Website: bh-photo
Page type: cart
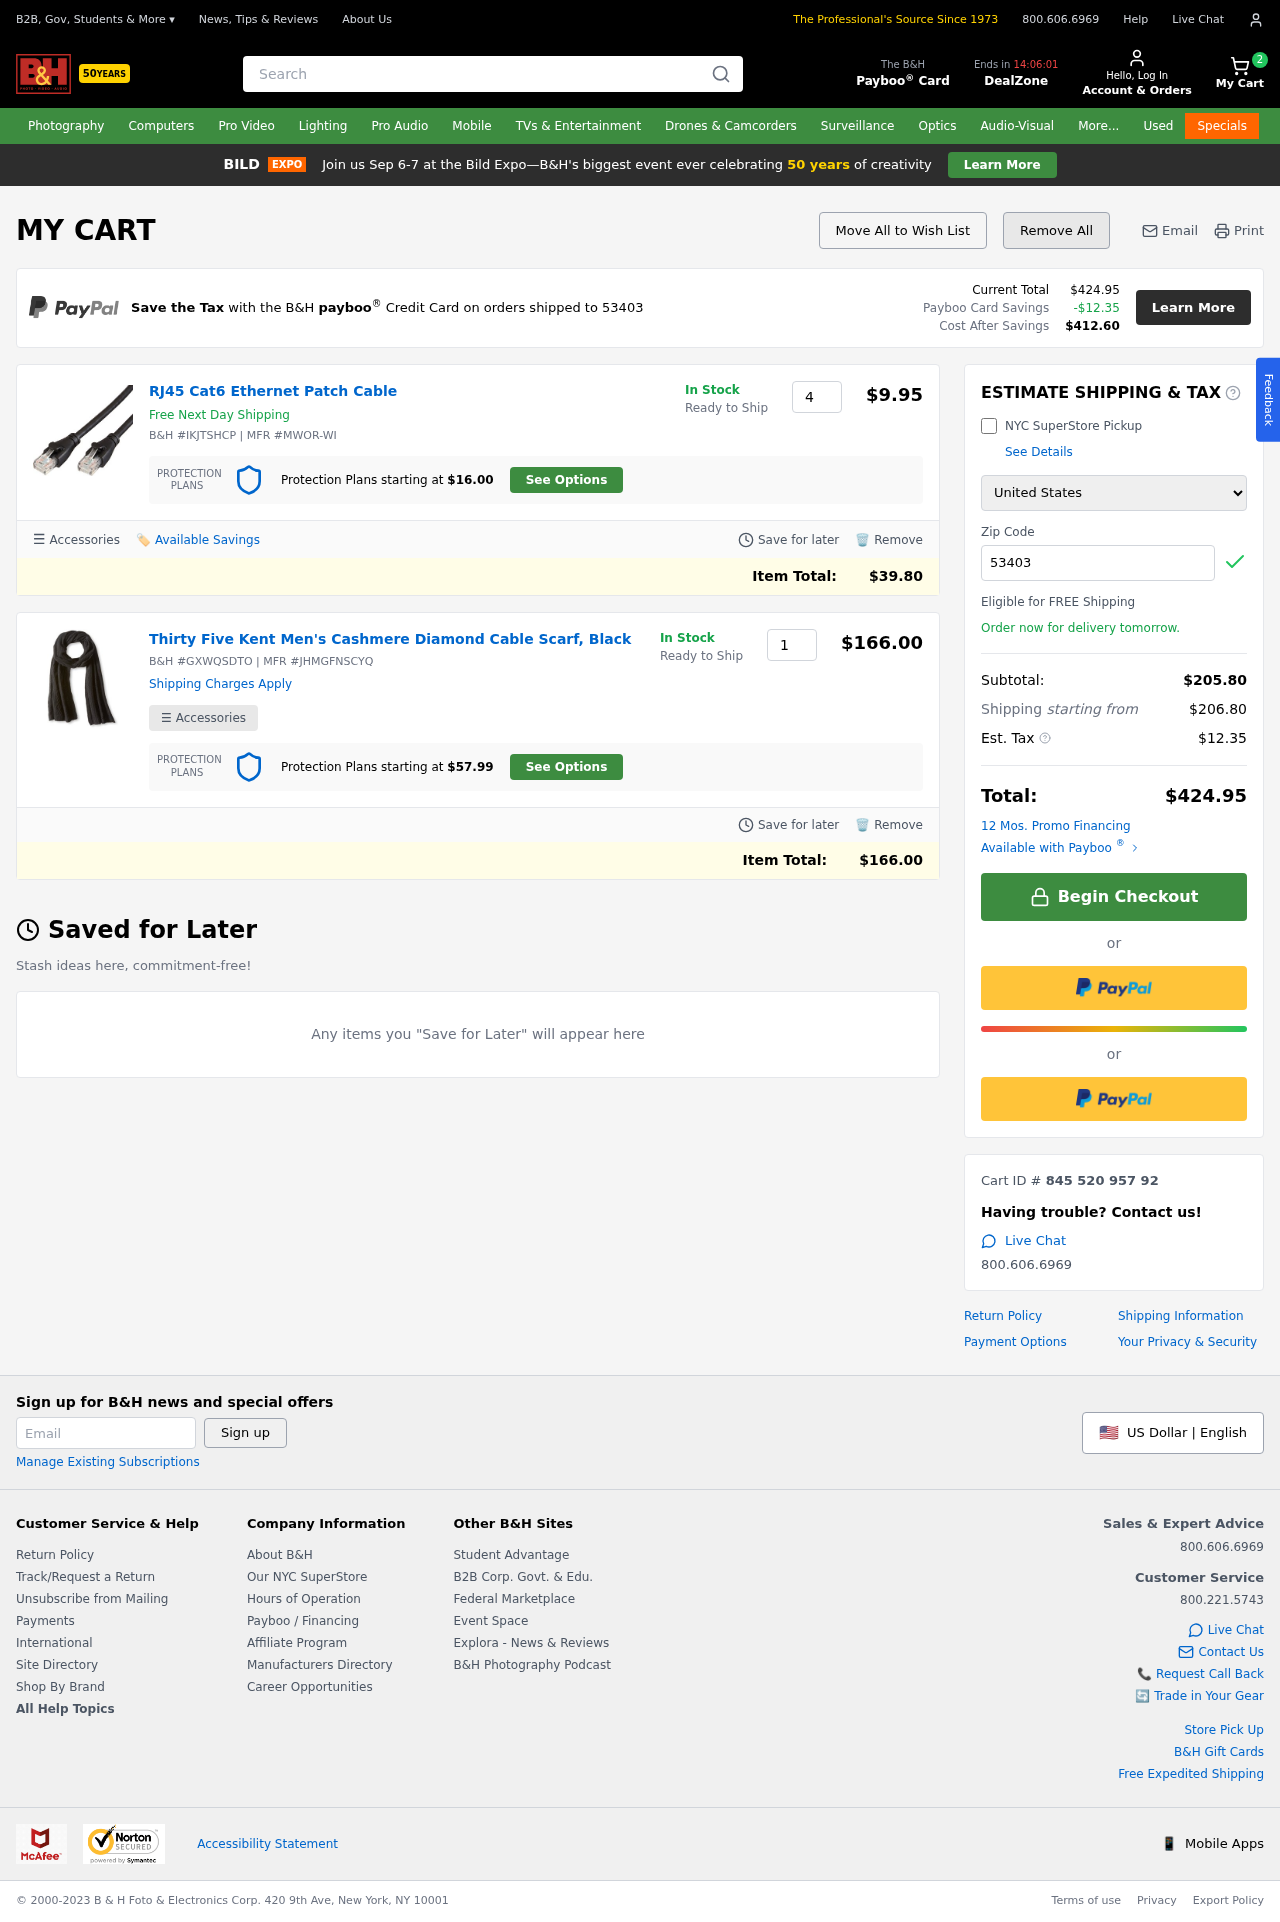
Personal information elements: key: PII_COUNTRY
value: United States
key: PII_POSTCODE
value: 53403
Product elements: key: PRODUCT1_NAME
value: RJ45 Cat6 Ethernet Patch Cable
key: PRODUCT1_PRICE
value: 9.95
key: PRODUCT1_QUANTITY
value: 4
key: PRODUCT2_NAME
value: Thirty Five Kent Men's Cashmere Diamond Cable Scarf, Black
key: PRODUCT2_PRICE
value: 166
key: PRODUCT2_QUANTITY
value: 1
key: PRODUCT1_ITEM_TOTAL
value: $39.80
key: PRODUCT2_ITEM_TOTAL
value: $166.00
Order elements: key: ORDER_NUM_ITEMS
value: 2
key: ORDER_TOTAL
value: $424.95
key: ORDER_TAX
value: -$12.35
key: ORDER_TAX
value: $12.35
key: ORDER_TOTAL_AFTER_SAVINGS
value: $412.60
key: ORDER_SUBTOTAL
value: $205.80
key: ORDER_SHIPPING_COST
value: $206.80
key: ORDER_ID
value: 845 520 957 92
Search elements: key: HEADER_SEARCH
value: Search